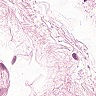
Metastatic tissue present: no